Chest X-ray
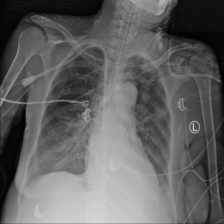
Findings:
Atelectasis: positive
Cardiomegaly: negative
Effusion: negative
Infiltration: positive
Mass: negative
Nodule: negative
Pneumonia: negative
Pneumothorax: negative
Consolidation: negative
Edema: negative
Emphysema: negative
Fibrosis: negative
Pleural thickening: negative
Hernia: negative